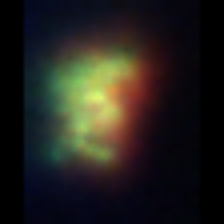
Taxon: Unknown_detritus
Group: Unknown